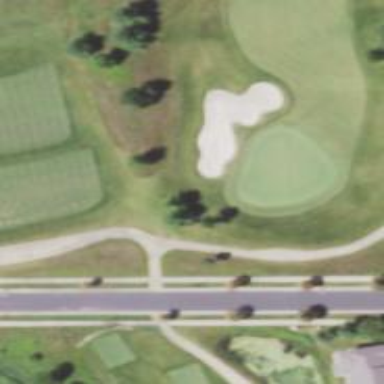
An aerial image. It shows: Service road with high-quality grade1 tracktype. It resembles golf cart path.